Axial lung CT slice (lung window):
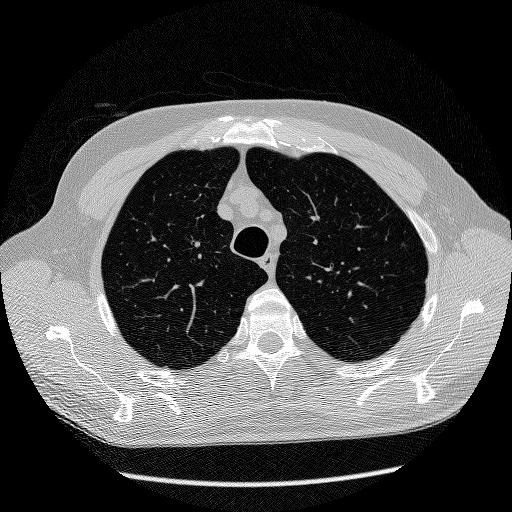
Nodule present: no